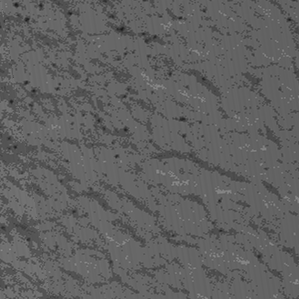
Label: frost